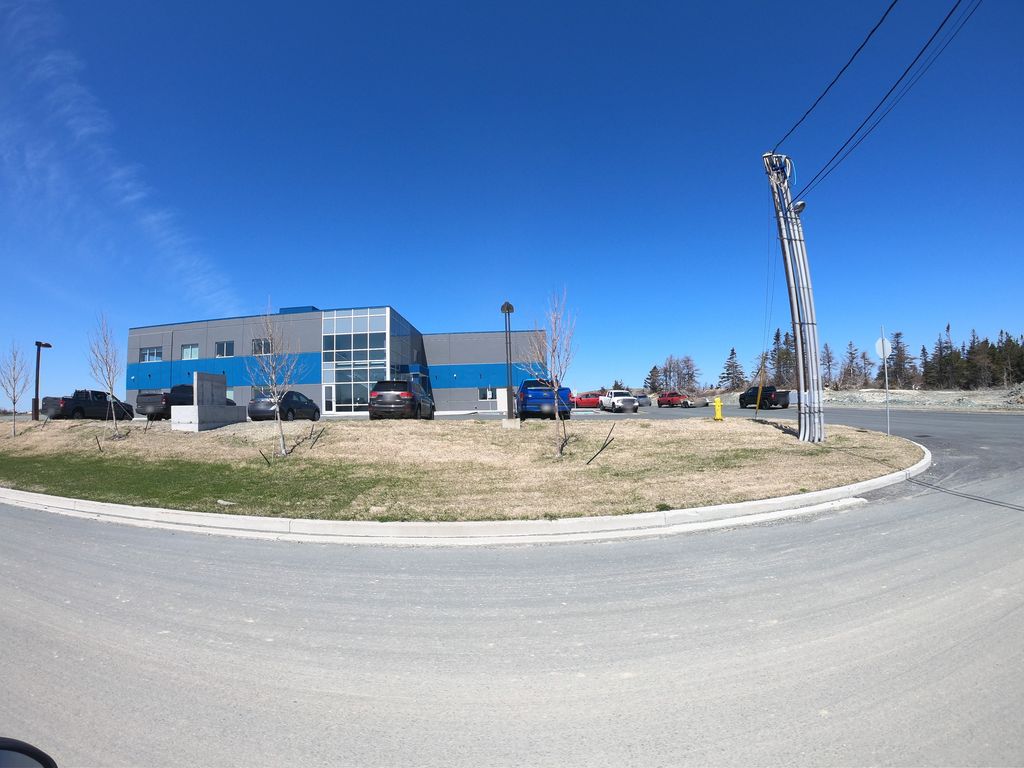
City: st_johns